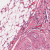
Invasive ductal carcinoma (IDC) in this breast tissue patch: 1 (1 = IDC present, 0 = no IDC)